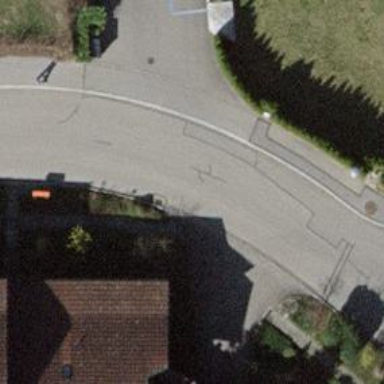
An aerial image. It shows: Smoothly paved residential road.